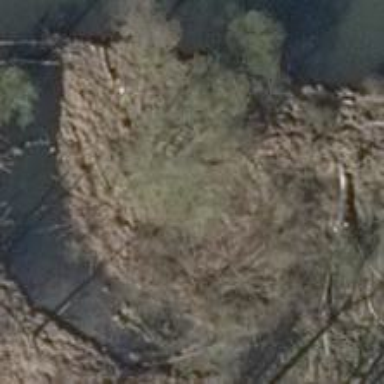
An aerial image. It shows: Natural oxbow water feature.